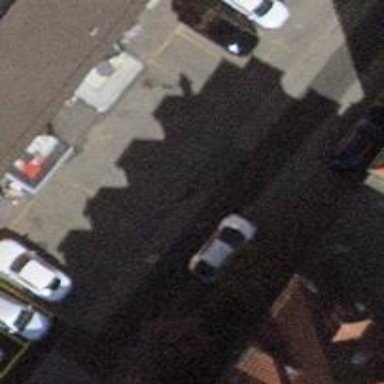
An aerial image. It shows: Parking available on the street side.